Field crop: maize
Growth stage: 2
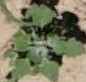
Species: chenopodium